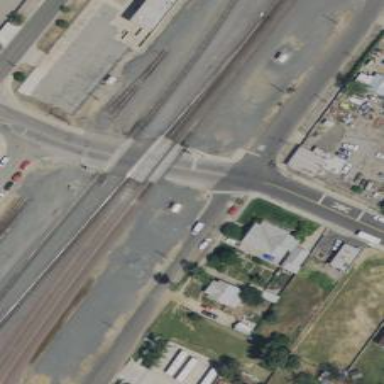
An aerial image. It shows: Level crossing along the railway.